Question: I am trying to execute a sql query which will create a new table in sql database. When I am doing this:
'''
string queryString = @"
CREATE TABLE [dbo].[peep_searchresults_live](
[id] [int] IDENTITY(1,1) NOT NULL,
<URL> NULL,
<URL> NULL,
);
'''
The query gets executed just fine and the table gets created in the database.
But when I am trying this:
'''
string queryString = @"
SET ANSI_NULLS ON
GO
SET QUOTED_IDENTIFIER ON
GO
SET ANSI_PADDING ON
GO
CREATE TABLE [dbo].[peep_searchresults_live](
[id] [int] IDENTITY(1,1) NOT NULL,
<URL> NULL,
<URL> NULL,
CONSTRAINT [PK_peep_searchresults_live] PRIMARY KEY CLUSTERED
(
[id] ASC
)WITH (PAD_INDEX = OFF, STATISTICS_NORECOMPUTE = OFF, IGNORE_DUP_KEY = OFF, ALLOW_ROW_LOCKS = ON, ALLOW_PAGE_LOCKS = ON) ON [PRIMARY]
) ON [PRIMARY]
GO
SET ANSI_PADDING OFF
GO";
'''
I am receiving error like this one:

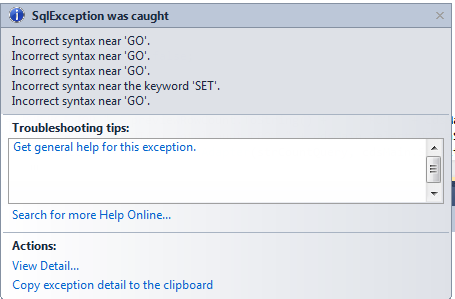
Answer: SQL server doesn't understand what 'GO' is - only the query analyzer knows (eg. SSMS).
If you need to execute multiple commands, simply execute them in the proper order, one at a time.